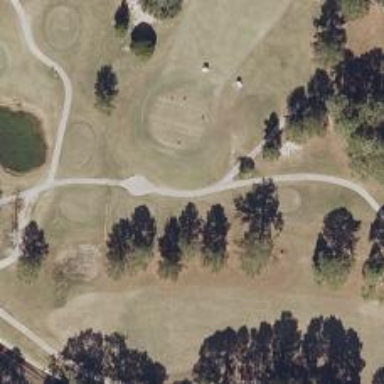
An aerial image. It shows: Path for golf carts.